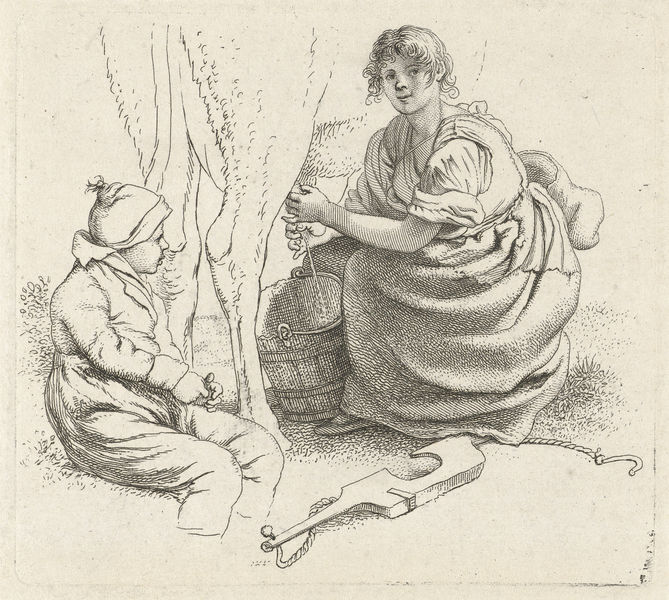
Titel: Melkende vrouw
Künstler: Jacob Ernst Marcus
Standort: Amsterdam
Institution: Rijksmuseum
Schlagwörter: femme, robe, enfant, dessin, vache, grosse, lait